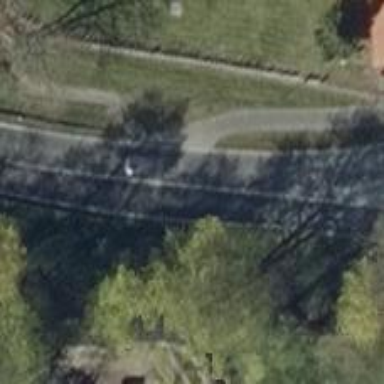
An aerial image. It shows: Primary road with asphalt surface.